Question: I have 2 UIButtons inside a myCustomCell Class which is a subclass of UITableViewCell.

The black Outline is the (UITableViewCell *) which is returned by ''.
This contains '' as a subview. '' has two UIButtons and the following properties :
'''
backgroundcolor = clearColor
opaque = NO
'''
On clicking anywhere in the cell except for the two Red Boxes(UI Buttons), I want the '' be triggered.
But if the user clicks on the UIButton, only the selector for the target needs to be triggered, and not the 'didSelectRowAtIndexPath'. How can I achieve this ?
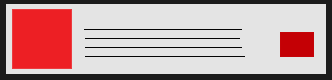
Answer: if you build the cell as you mentioned above : the represent a subview inside the cell and it has two buttons inside it, each button has action, this should work as following; when you click on the button the will not work and the button will handle the touch event since the touch hierarchy will be observed by the first action wich is the button and will not continue to the didSelectRowAtIndexPath and when you tab every where except buttons the will handle the touch since there no observer handle this touch event and it will reach the